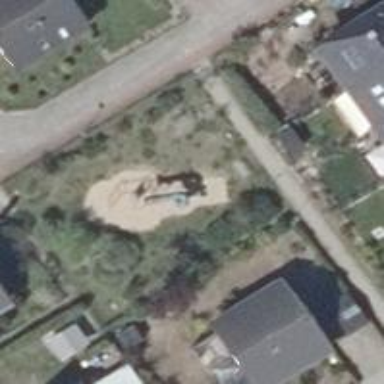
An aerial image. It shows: Playground area for leisure activities on the land.